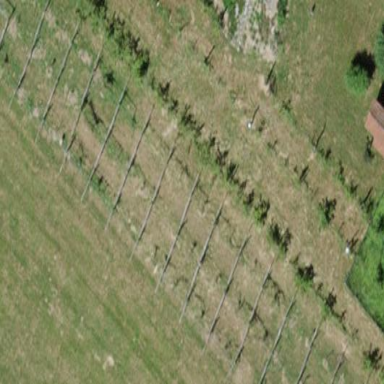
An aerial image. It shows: Orchard.